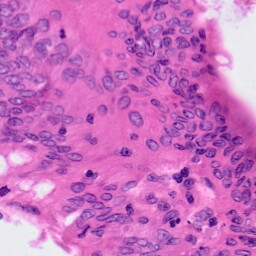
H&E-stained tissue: Colon